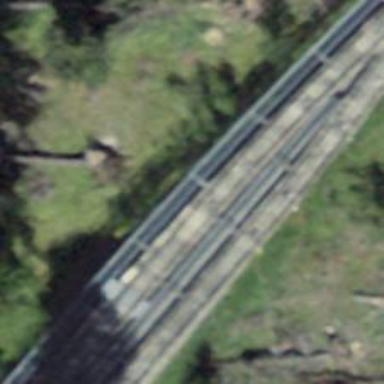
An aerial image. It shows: Funicular railway with one track.